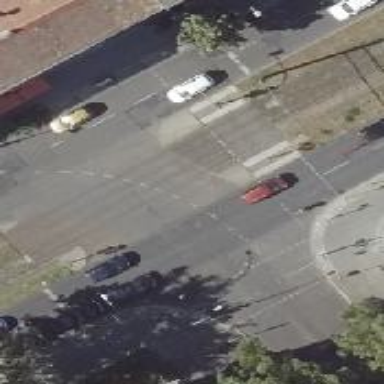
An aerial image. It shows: Tram crossing with traffic signals.